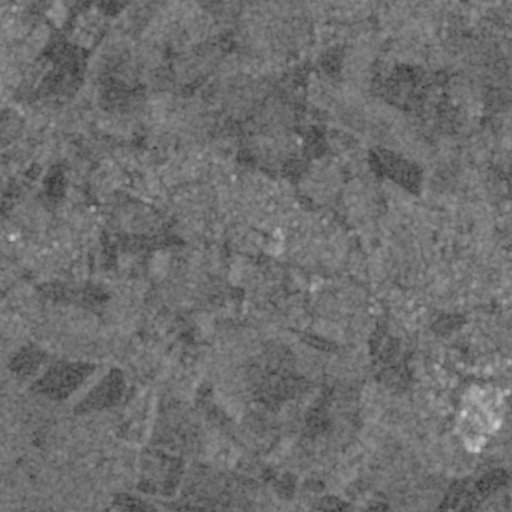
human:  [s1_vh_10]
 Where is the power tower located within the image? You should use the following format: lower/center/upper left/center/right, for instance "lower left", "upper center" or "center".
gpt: The power tower is located in the lower left of the image.
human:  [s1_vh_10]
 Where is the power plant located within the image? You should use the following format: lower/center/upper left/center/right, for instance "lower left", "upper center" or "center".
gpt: There is no power plant in the image.

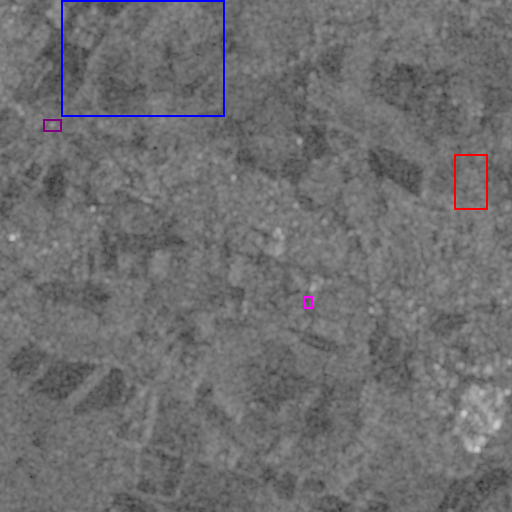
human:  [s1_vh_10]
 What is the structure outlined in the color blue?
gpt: The structure outlined in blue is a crop field.
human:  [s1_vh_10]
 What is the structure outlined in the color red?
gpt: The structure outlined in red is a park.
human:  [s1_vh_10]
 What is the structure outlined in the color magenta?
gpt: The structure outlined in magenta is a parking lot.
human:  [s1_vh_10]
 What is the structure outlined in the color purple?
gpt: The structure outlined in purple is a wastewater plant.
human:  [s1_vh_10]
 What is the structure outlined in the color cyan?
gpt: There is no cyan outline.